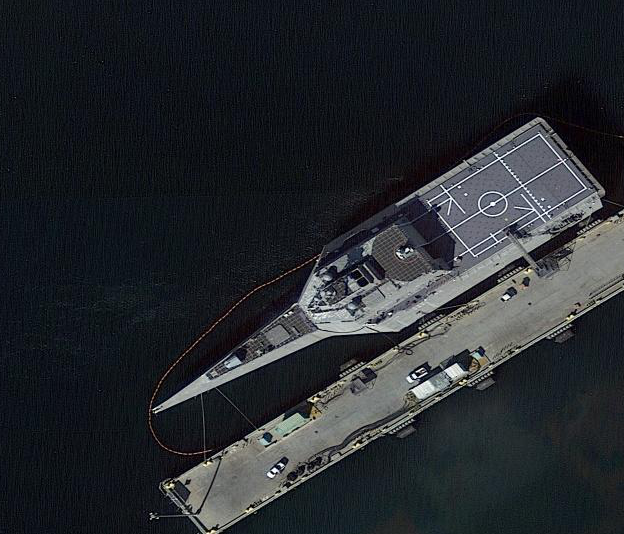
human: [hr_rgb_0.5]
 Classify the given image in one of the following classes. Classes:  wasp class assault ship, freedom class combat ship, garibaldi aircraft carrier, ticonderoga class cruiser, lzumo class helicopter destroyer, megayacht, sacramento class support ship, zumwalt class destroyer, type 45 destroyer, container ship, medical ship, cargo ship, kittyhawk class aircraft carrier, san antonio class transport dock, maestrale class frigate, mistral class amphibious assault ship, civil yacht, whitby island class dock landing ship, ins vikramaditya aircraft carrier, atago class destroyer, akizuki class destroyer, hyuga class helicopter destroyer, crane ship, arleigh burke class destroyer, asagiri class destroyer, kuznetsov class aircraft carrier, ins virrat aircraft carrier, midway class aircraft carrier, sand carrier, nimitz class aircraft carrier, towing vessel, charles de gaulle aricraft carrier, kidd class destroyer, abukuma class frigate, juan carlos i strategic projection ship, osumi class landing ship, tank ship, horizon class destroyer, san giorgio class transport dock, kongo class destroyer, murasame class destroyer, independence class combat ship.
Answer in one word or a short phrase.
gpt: Independence class combat ship